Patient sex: M
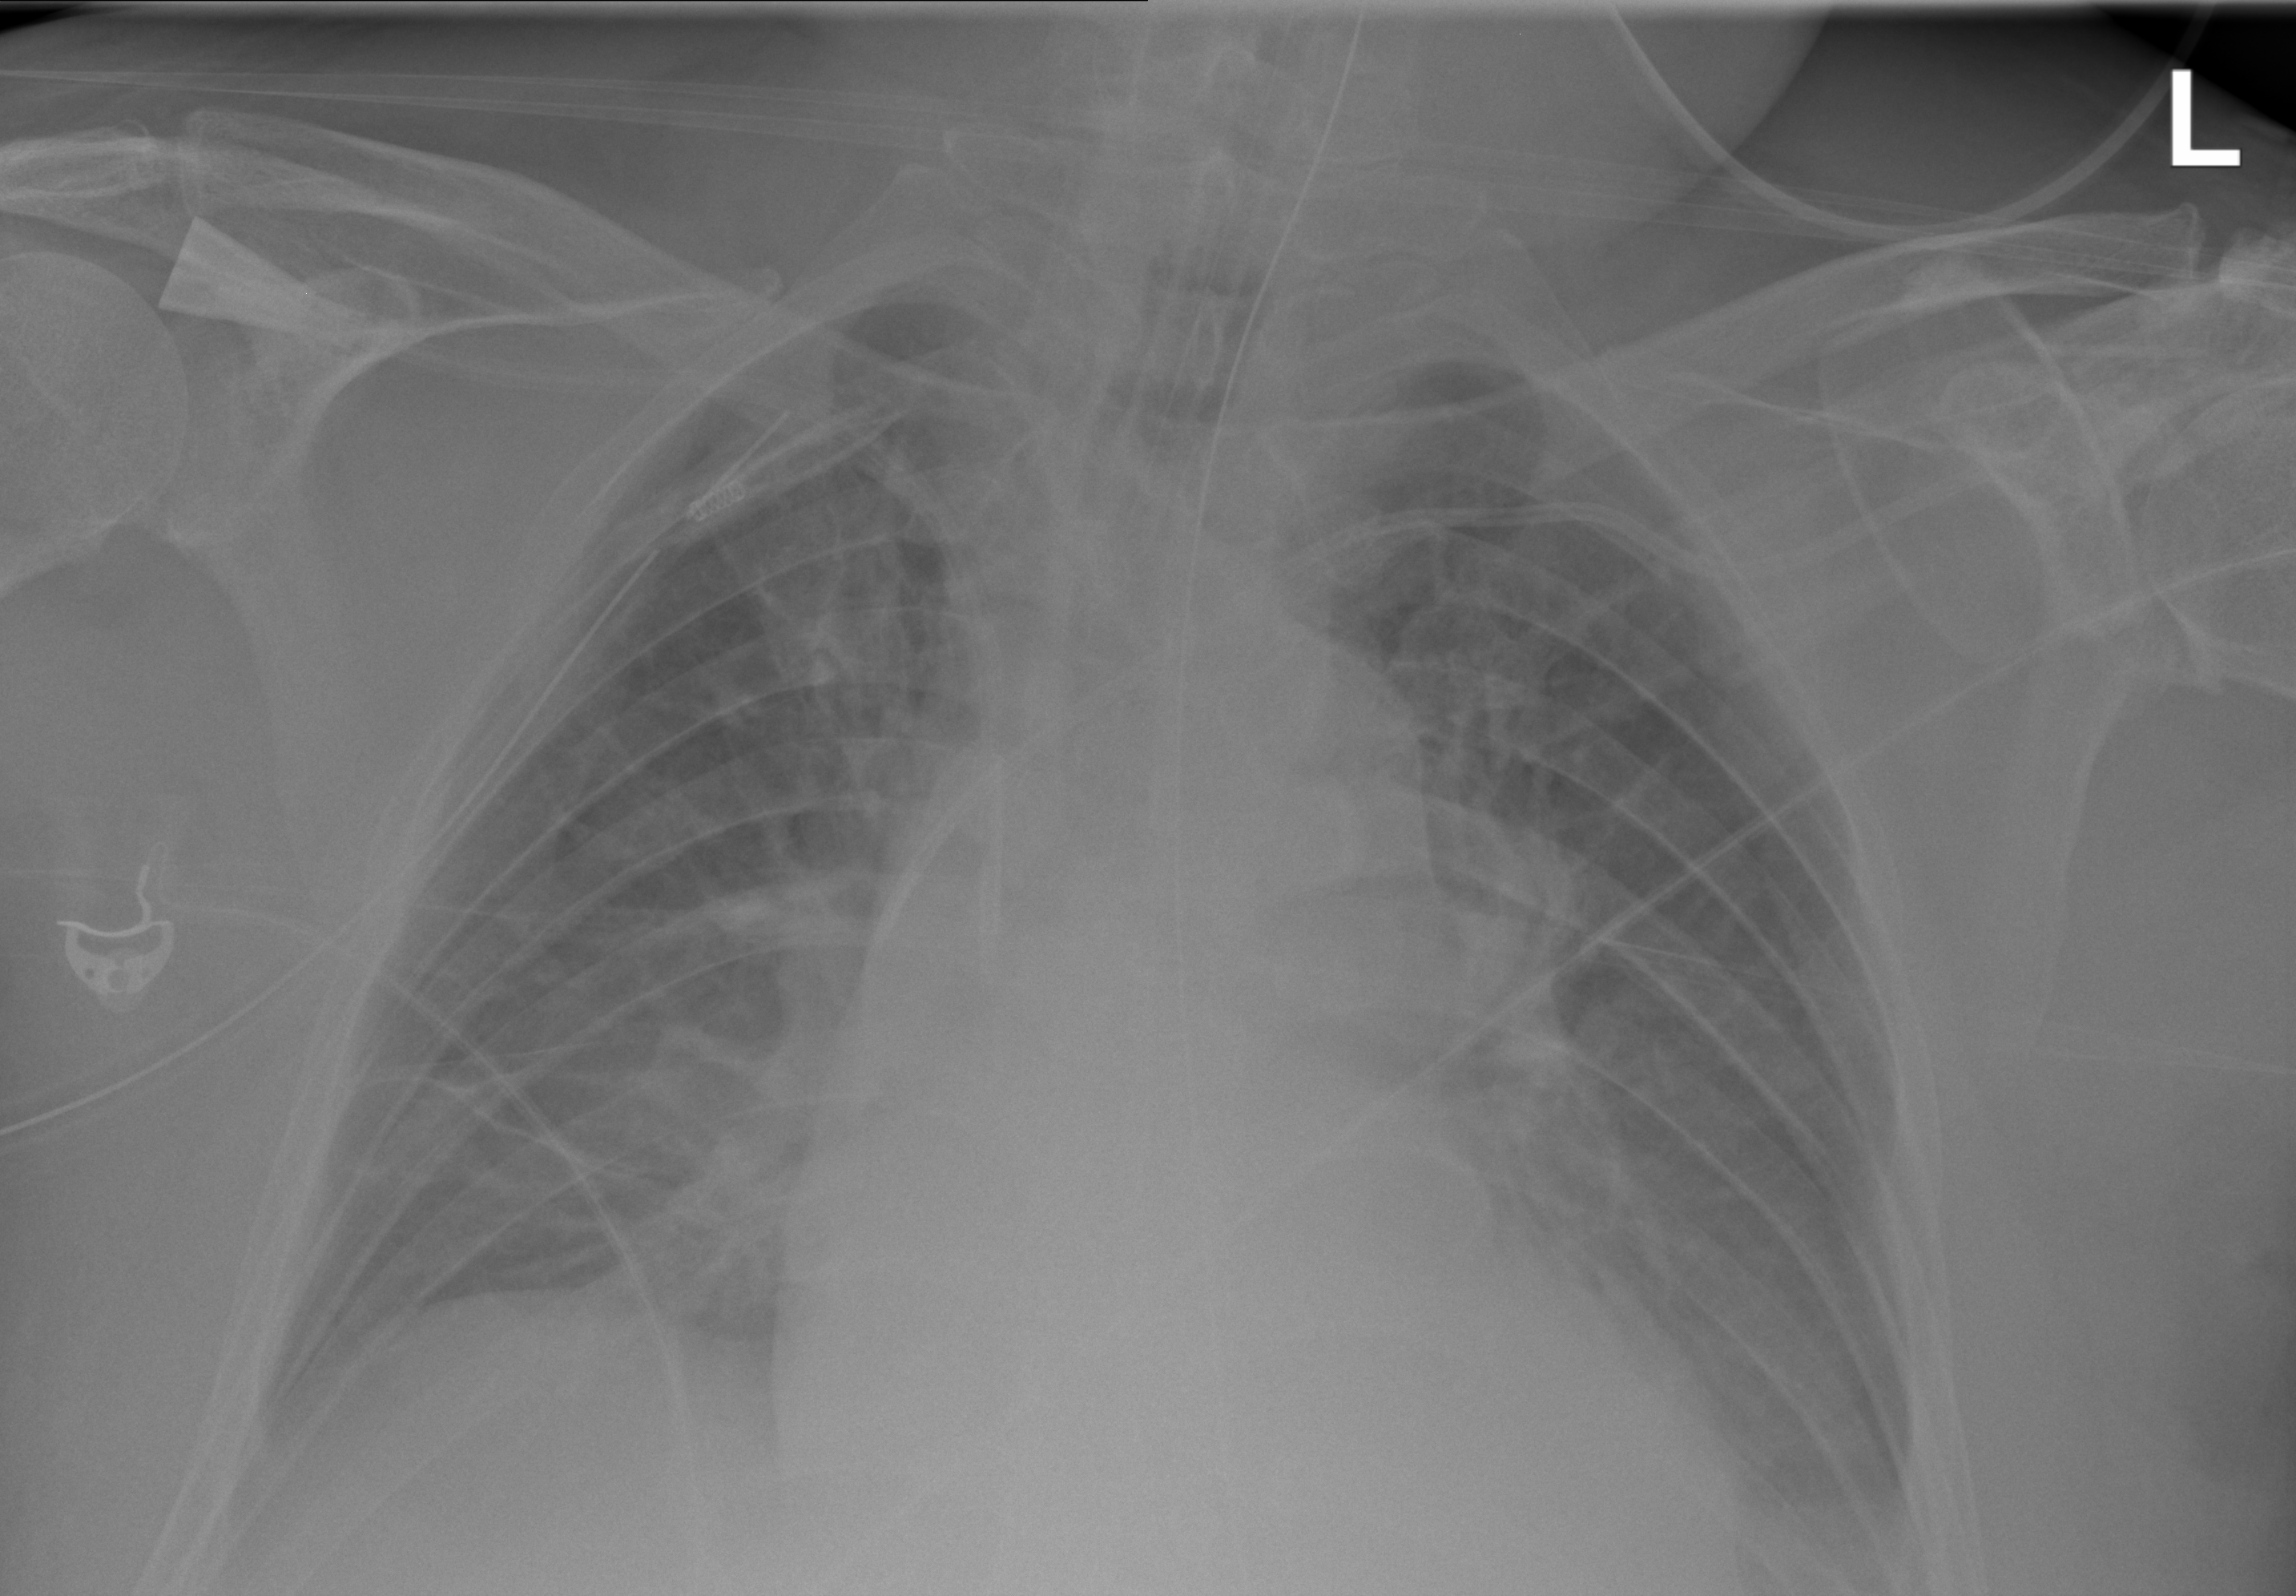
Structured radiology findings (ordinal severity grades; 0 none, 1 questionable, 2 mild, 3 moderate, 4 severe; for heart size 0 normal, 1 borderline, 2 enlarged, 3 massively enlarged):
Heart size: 1
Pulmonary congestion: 2
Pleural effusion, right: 0
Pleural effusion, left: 2
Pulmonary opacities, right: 2
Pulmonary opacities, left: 0
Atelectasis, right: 2
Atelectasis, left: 2